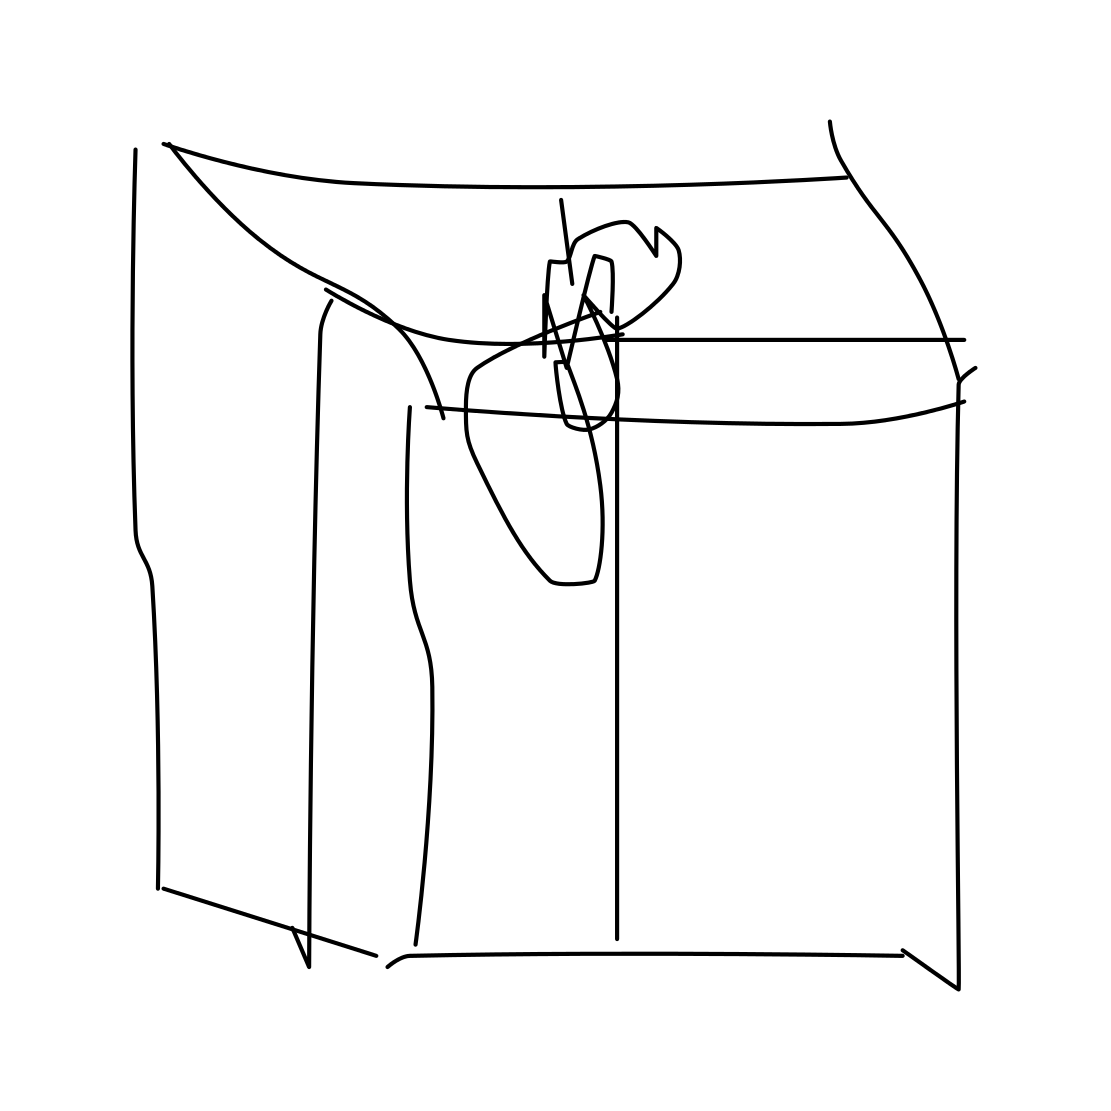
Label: present